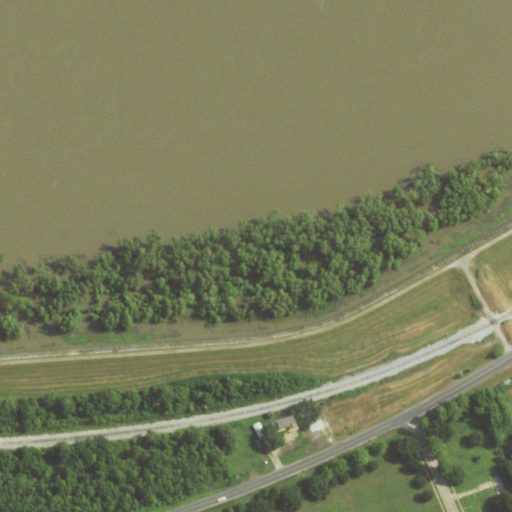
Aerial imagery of depression(s) in Louisiana named Caernarvon Crevasse containing open water, low intensity development, woody wetlands, open development, herbaceous wetlands, pasture, medium intensity development, and high intensity development